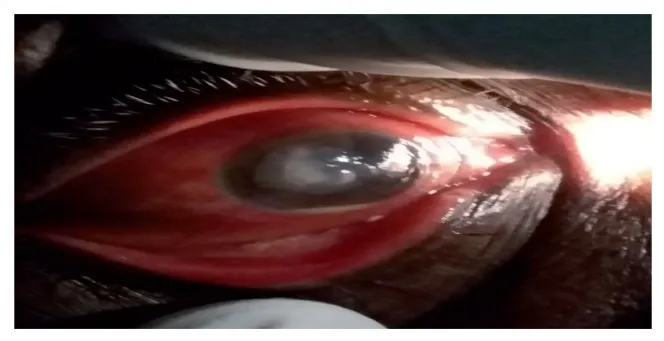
Right eye examination showing hypopyon, corneal ulcer measuring 5.5 x 4 mm with irregular margins.
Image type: medical_photograph (other_medical_photograph)